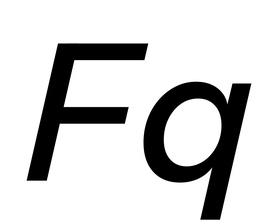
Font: InstrumentSans-Italic_Medium_Italic